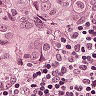
Metastatic tissue present: yes